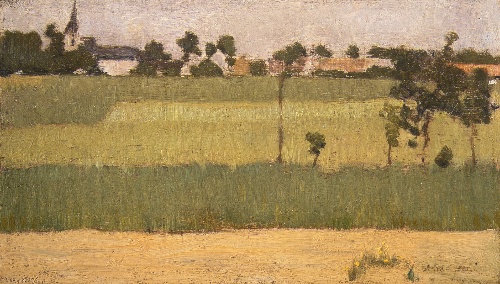
Title: The Outskirts of a Village
Artist: Edmond-François Aman-Jean
Artist bio: French, Chevry-Cossigny 1858–1936 Paris
Date: ca. 1880
Object type: Painting
Classification: Paintings
Medium: Oil on panel
Dimensions: 4 7/8 x 8 9/16 in. (12.4 x 21.7 cm)
Department: European Paintings
Credit line: Catharine Lorillard Wolfe Collection, Wolfe Fund, 2002
Accession year: 2002
Repository: Metropolitan Museum of Art, New York, NY
Tags: Villages|Landscapes